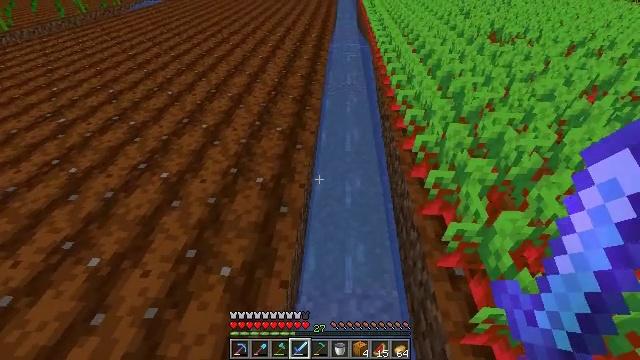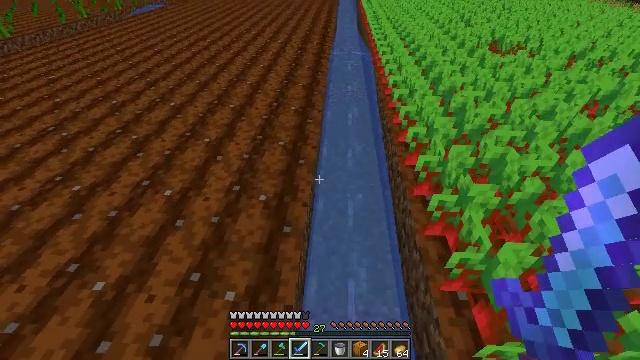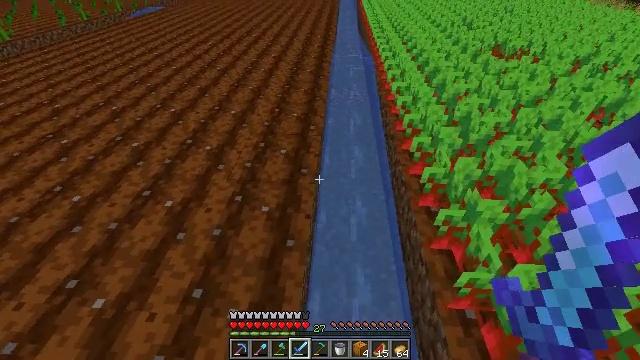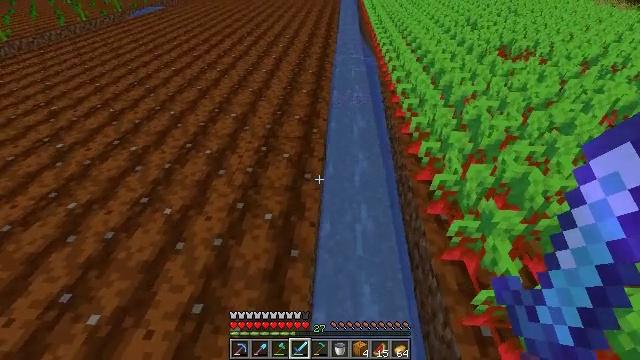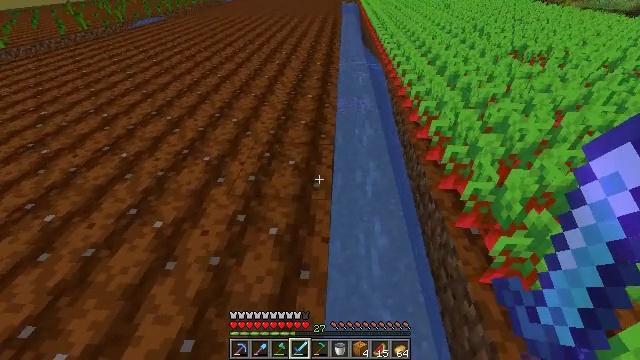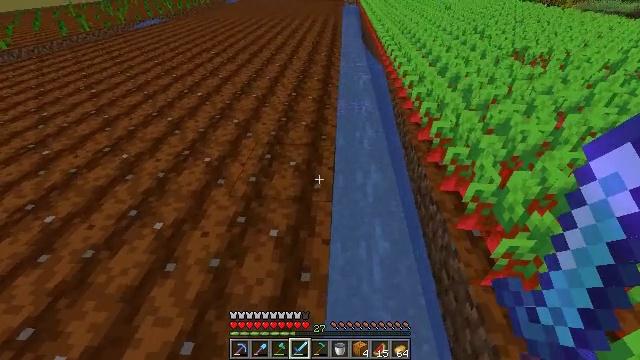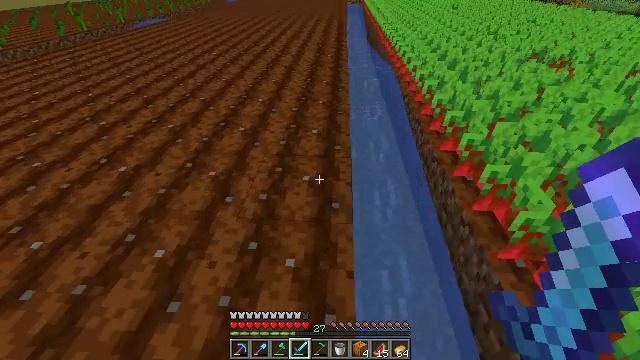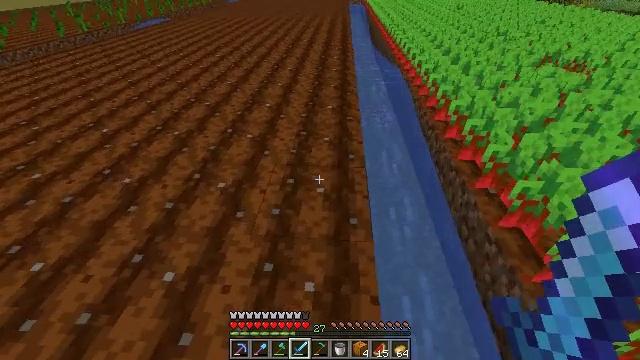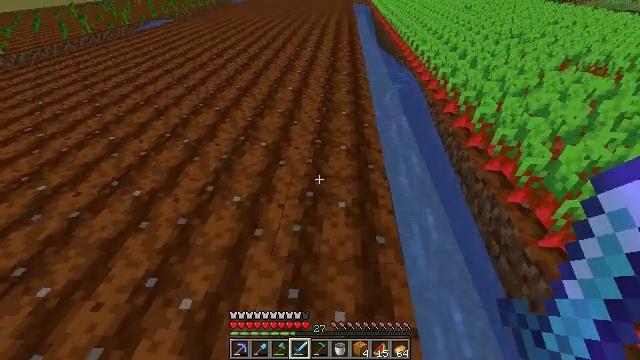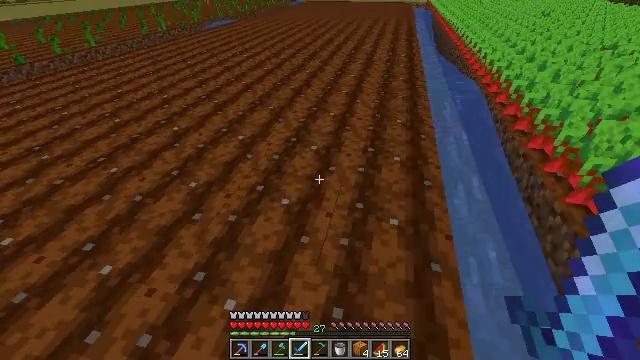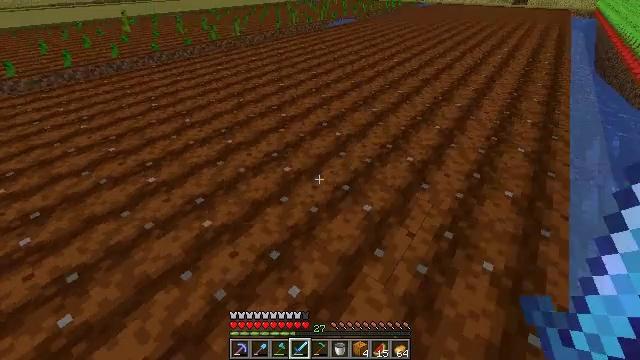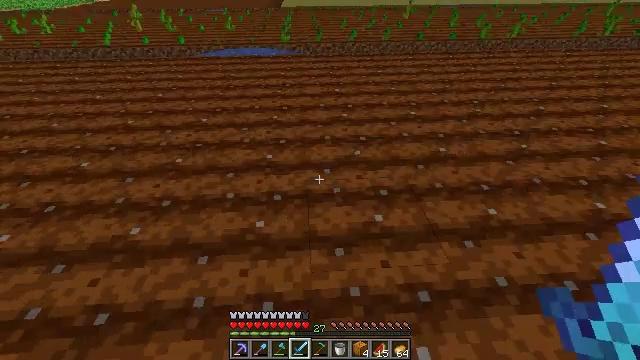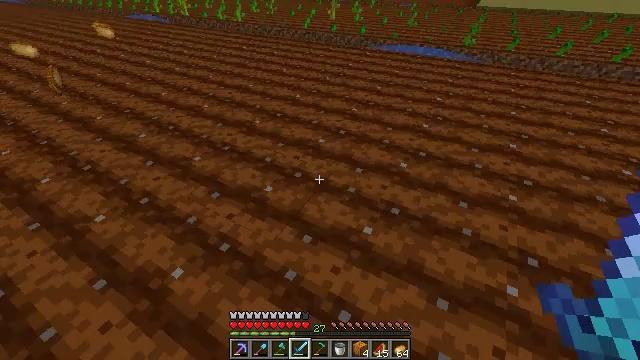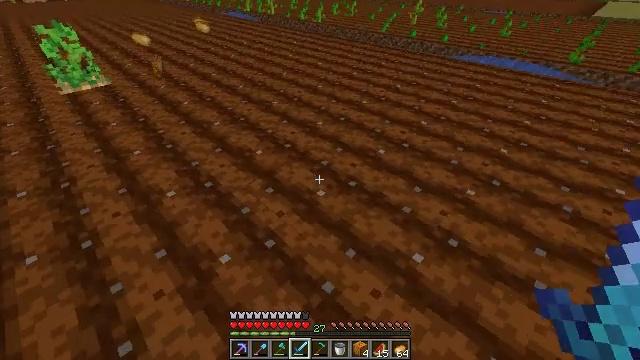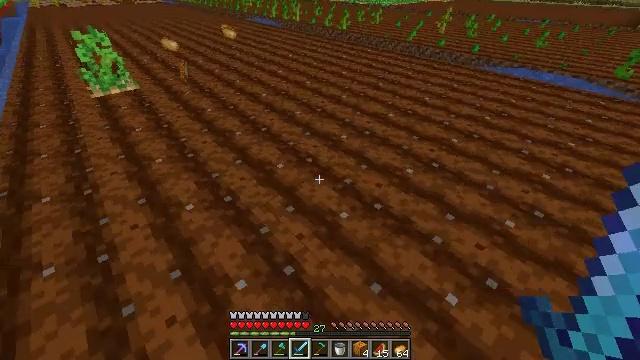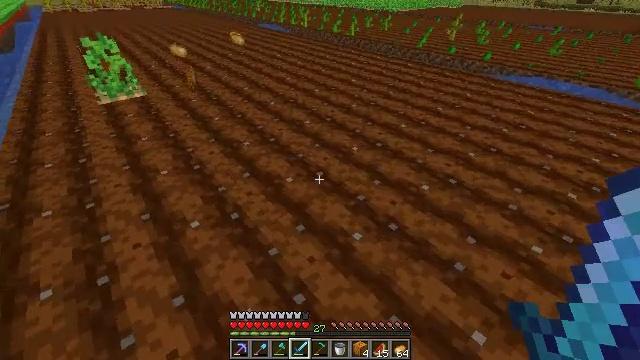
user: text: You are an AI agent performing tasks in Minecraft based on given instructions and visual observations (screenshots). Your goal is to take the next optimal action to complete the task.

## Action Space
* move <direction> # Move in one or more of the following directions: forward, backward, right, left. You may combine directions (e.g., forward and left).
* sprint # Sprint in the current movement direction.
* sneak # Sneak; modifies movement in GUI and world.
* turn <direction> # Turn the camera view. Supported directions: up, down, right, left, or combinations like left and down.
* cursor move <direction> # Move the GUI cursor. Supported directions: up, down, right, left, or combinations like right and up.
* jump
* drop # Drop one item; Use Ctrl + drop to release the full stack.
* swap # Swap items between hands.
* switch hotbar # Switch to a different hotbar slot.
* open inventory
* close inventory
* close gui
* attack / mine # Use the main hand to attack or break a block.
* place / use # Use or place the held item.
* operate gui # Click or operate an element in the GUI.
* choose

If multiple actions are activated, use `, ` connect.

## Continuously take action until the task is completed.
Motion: motion action
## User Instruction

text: Collect potatoes from the garden.
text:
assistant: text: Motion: move forward and move left
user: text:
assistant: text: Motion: move forward and move left
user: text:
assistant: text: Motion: move forward and move left
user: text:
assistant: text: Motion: move forward and move left, turn up
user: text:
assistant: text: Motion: move forward and move left
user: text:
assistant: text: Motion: move forward and move left
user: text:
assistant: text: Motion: move forward and move left
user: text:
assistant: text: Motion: move forward and move left
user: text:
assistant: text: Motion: move forward and move left, turn left
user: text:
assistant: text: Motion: move forward and move left, turn left
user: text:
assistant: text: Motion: move forward and move left, turn left and down
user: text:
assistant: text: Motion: move forward and move left, turn left
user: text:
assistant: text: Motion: move forward and move left, turn left
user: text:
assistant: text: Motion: move forward and move left, turn left and up
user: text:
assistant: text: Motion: move forward, turn left
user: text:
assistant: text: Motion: move forward, turn left and up
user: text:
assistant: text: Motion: move forward, turn left
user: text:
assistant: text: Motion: move forward, turn left
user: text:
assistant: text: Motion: move forward, turn left and up
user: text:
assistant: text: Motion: move forward, turn left and up
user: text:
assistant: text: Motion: move forward and move left, turn left and up
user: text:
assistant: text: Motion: move forward and move left, turn left
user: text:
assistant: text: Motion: move forward and move left, turn left
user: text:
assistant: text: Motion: move forward and move left
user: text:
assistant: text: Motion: move forward and move left
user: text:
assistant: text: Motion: move forward
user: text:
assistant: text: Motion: move forward
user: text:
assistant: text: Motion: move forward
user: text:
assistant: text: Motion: move forward
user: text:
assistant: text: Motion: move forward